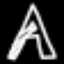
Label: The Eiffel Tower